Question: In Xcode 5.1 I have created <URL> for iPhone:

The structure is: 'scrollView -> contentView -> imageView -> image 1000 x 1000' on the top.
And on the bottom of the single view app I have seven draggable custom 'UIView's.
The dragging is implemented in <URL> with 'touchesXXXX' methods.
once I add a draggable tile to the 'contentView' in my <URL> file - I can not drag it anymore:
'''
- (void) handleTileMoved:(NSNotification*)notification {
Tile* tile = (Tile*)notification.object;
//return;
if (tile.superview != _scrollView && CGRectIntersectsRect(tile.frame, _scrollView.frame)) {
[tile removeFromSuperview];
[_contentView addSubview:tile];
[_contentView bringSubviewToFront:tile];
}
}
'''
The 'touchesBegan' isn't called for the 'Tile' anymore as if the 'scrollView' would mask that event.
<URL>:
'''
- (UIView*)hitTest:(CGPoint)point withEvent:(UIEvent *)event
{
UIView* result = [super hitTest:point withEvent:event];
NSLog(@"%s: %hhd", __PRETTY_FUNCTION__,
[result.superview isKindOfClass:[Tile class]]);
self.scrollEnabled = ![result.superview isKindOfClass:[Tile class]];
return result;
}
'''
Unfortunately this doesn't help and prints '0' in debugger.
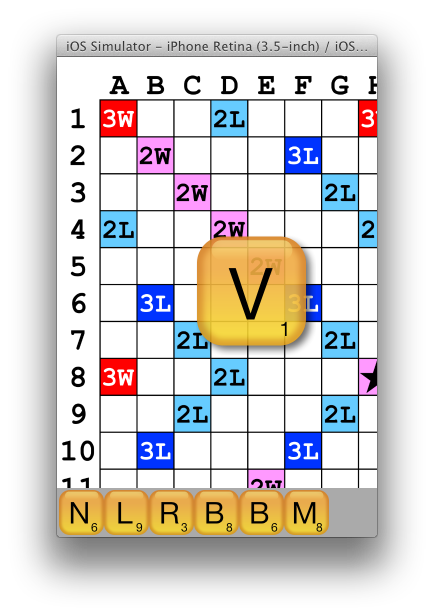
Answer: The problem is, partly, because user interactions are disabled on the content view. However, enabling user interactions disables scrolling as the view captures all touches. So here is the solution. Enable user interactions in storyboard, but subclass the content view like so:
'''
@interface LNContentView : UIView
@end
@implementation LNContentView
- (UIView *)hitTest:(CGPoint)point withEvent:(UIEvent *)event
{
UIView* result = [super hitTest:point withEvent:event];
return result == self ? nil : result;
}
@end
'''
This way, hit test passes only if the accepting view is not 'self', the content view.
Here is my commit:
<URL>